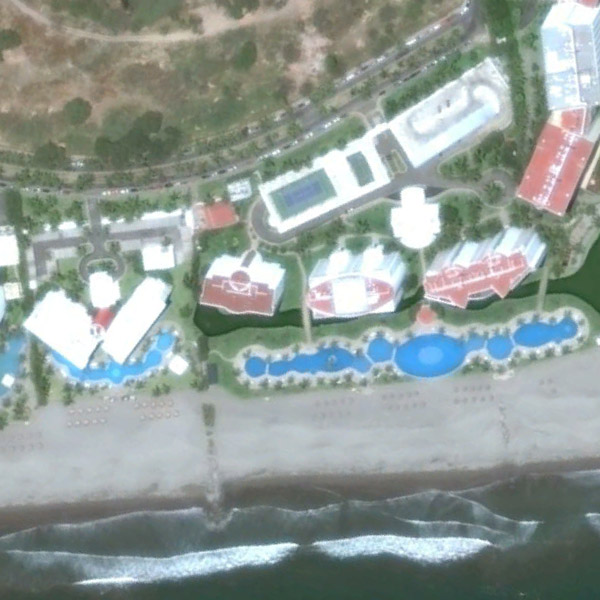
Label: Resort